Question: I'm trying to implement jQuery DataTables in my MVC 4 app. From reading a couple articles, I was lead to believe it was as simple as:

However, I'm finding it's not quite that easy. For example, I've read that the HTML tables must be properly formed tables (not what MVC scaffolding creates). I'm not entirely certain what a properly formed table is, and what else is required to get DataTables working.
Can someone summarize everything that must be working just right to get DataTables working?
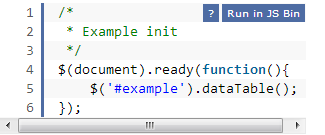
Answer: DataTable requires '<th></th>' tags for each table column. And '<table>' tag requires set. 'dataTable.css' should be linked. These should make dataTable work.
'''
$(document).ready(function(){
$('#example').dataTable();
});
'''
Should be initialized after getting the data from server.